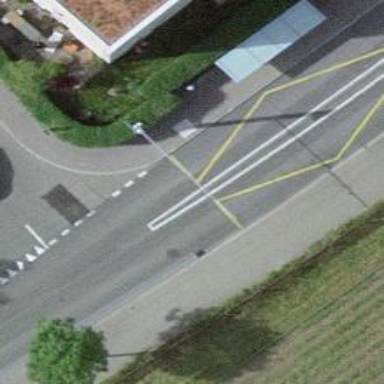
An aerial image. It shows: Asphalt platform for public transport with shelter.